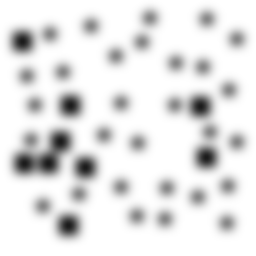
Squares: 9
Triangles: 0
Stars: 29
Total shapes: 38